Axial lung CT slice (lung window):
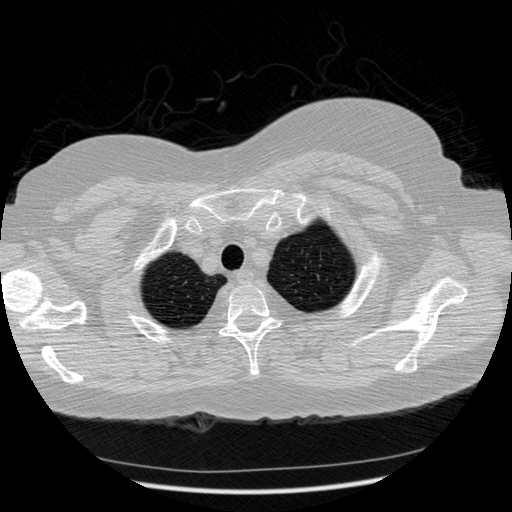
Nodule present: no